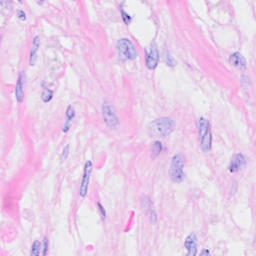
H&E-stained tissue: Breast